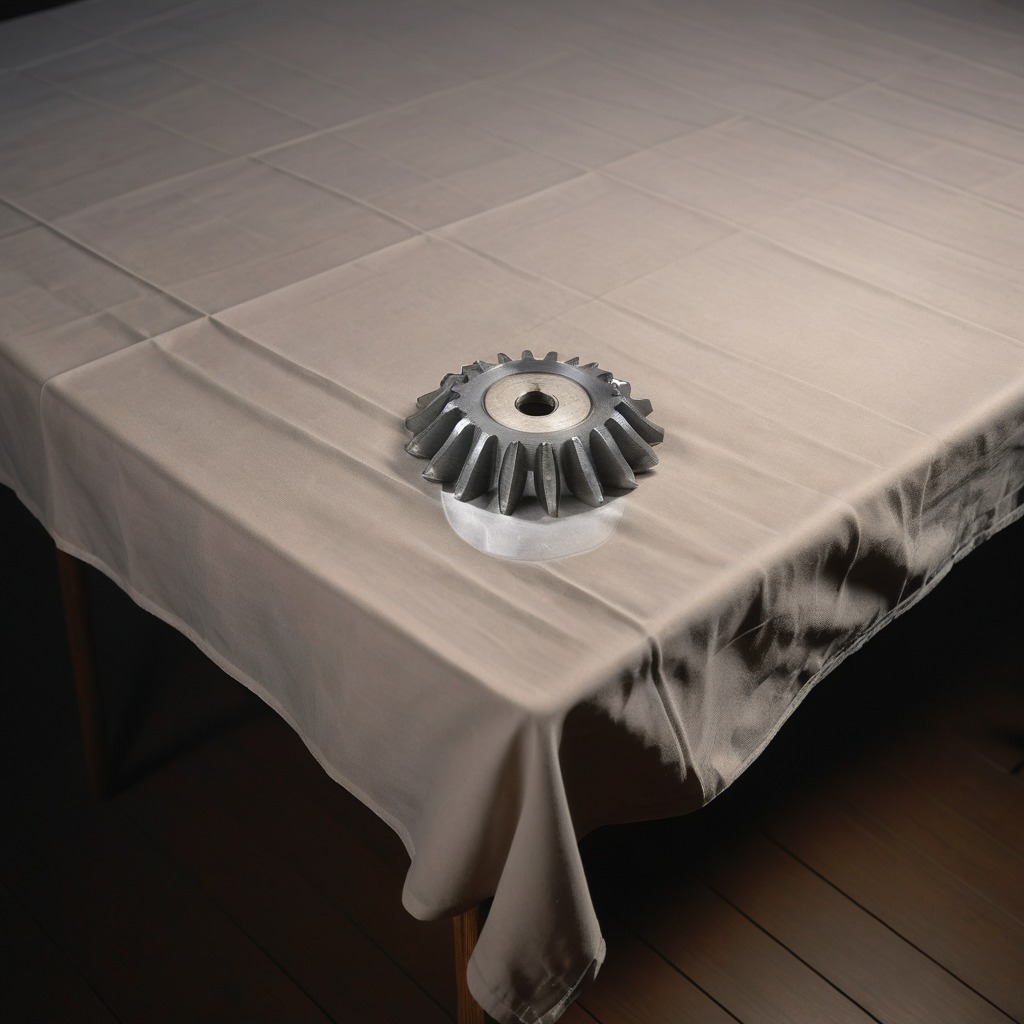
A steel gear with teeth is lying on the wooden table.